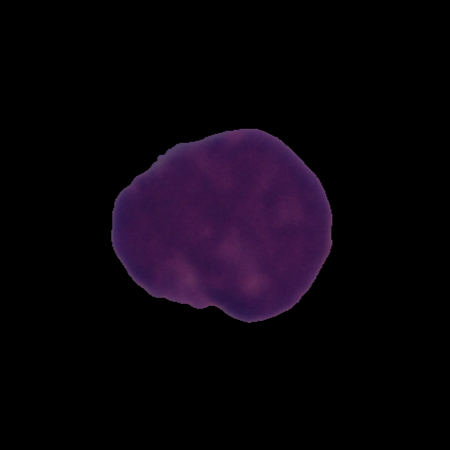
Label: cancer